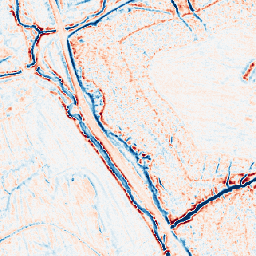
Category: edge_preserving
Decomposition family: bilateral
Decomposition parameters: d: 9
sigma_color: 25
sigma_space: 150
Upsampling method: area
Upsampling parameters: scale: 4
Upsampling scale: 4